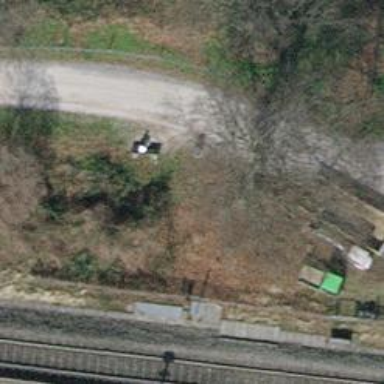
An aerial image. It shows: Brown bench.